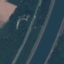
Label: River